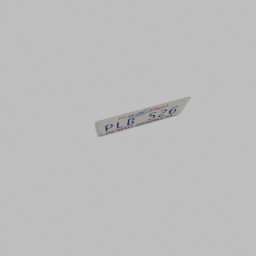
Label: mechanical